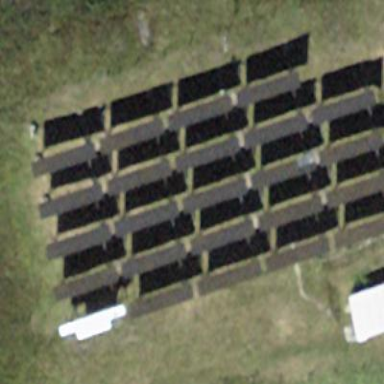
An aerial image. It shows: Solar power generator.